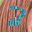
Label: 2